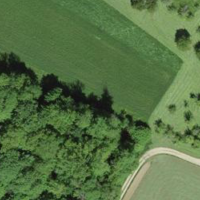
EUNIS habitat code: 25
Species observed at this site:
Agrostemma githago